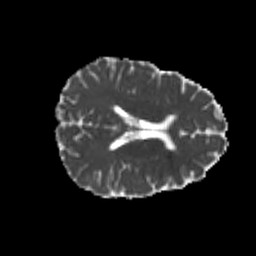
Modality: MD
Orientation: axial
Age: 22
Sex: female
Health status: healthy
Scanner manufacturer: philips
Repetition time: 7.396 s
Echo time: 0.08599 s